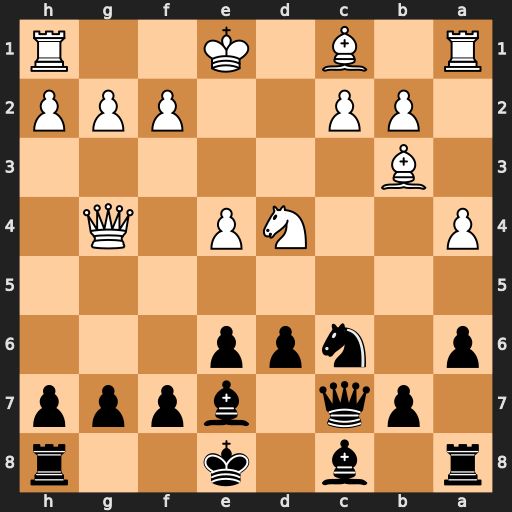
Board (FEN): r1b1k2r/1pq1bppp/p1npp3/8/P2NP1Q1/1B6/1PP2PPP/R1B1K2R
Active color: b
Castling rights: KQkq
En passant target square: -
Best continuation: Nxd4 Qxg7 Qa5+ c3 Nxb3 Qxh8+ Kd7